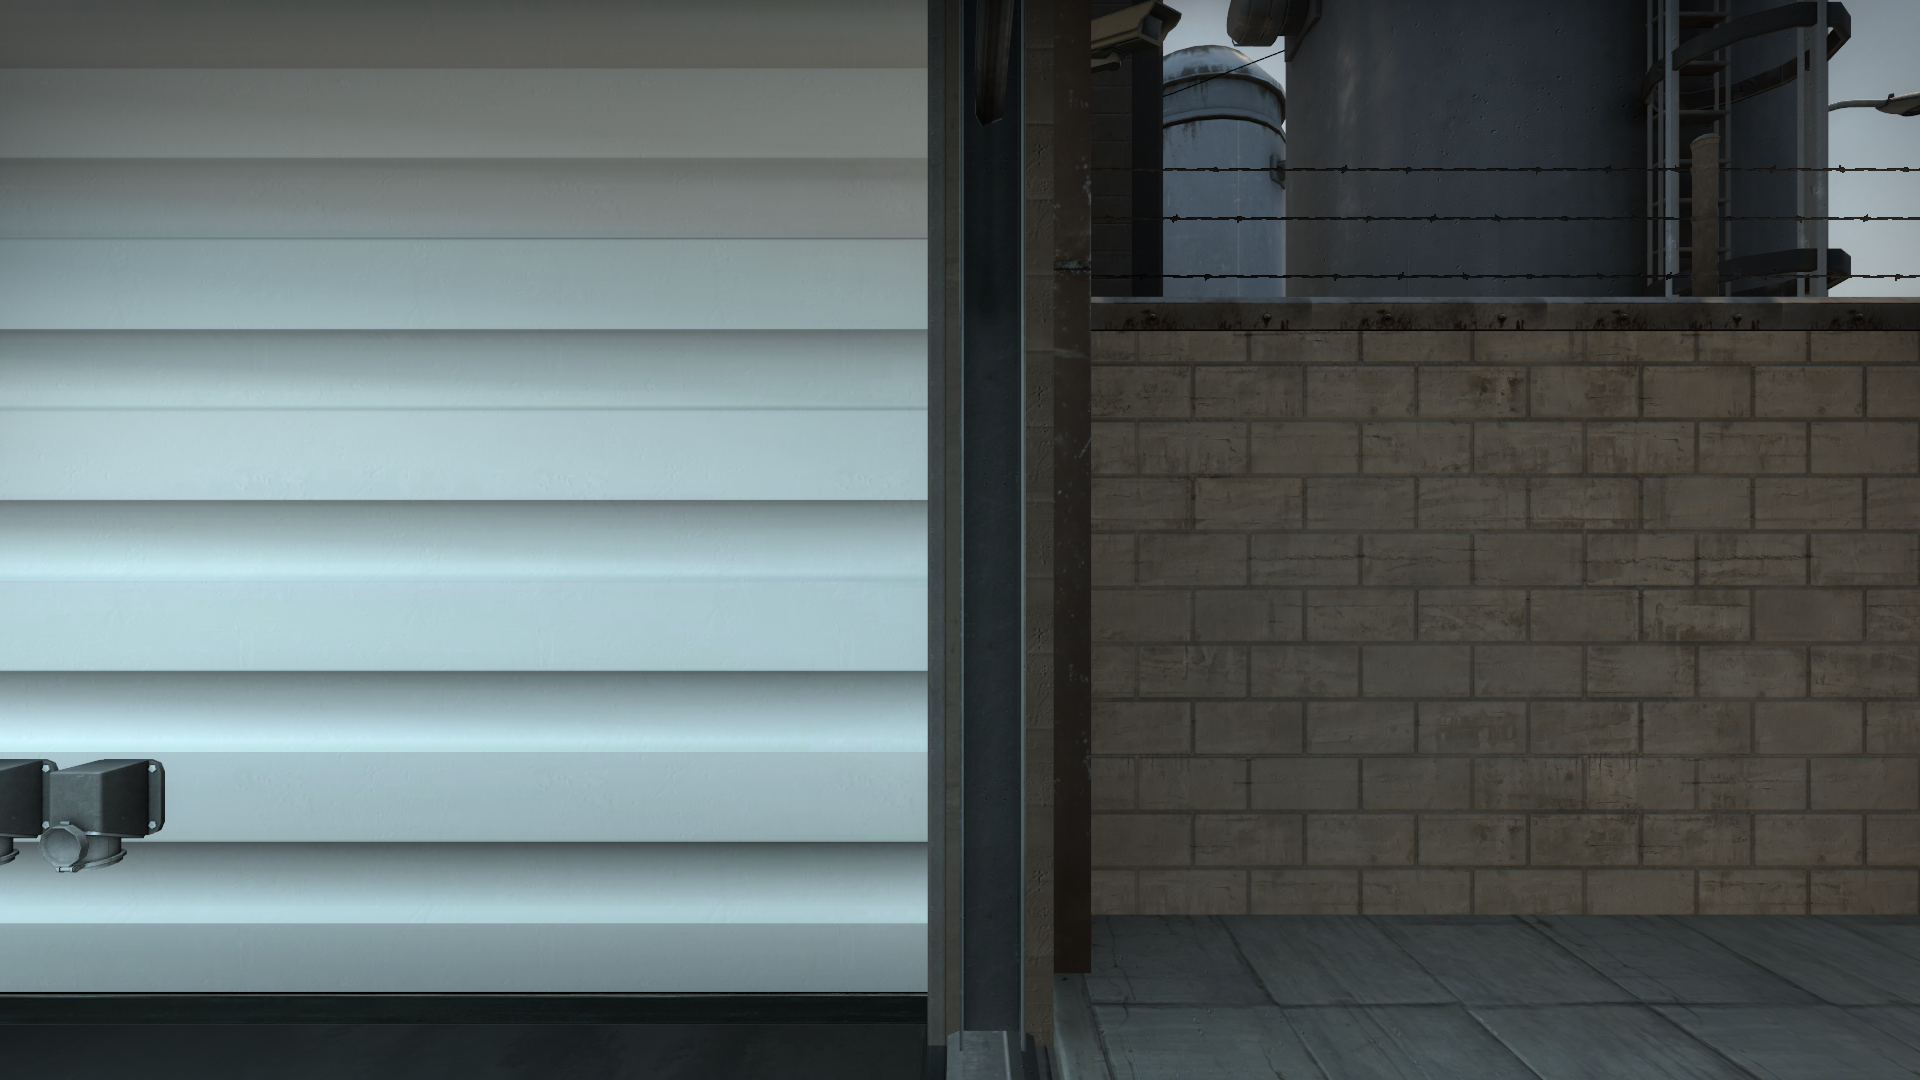
Map: de_train